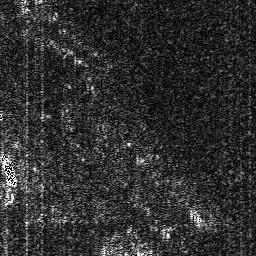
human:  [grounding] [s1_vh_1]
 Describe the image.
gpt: In the satellite image, there is  <ref>1 medium ship </ref> <box>[[0, 58, 7, 75, 0]]</box> located at left.